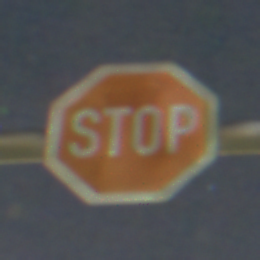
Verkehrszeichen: Stop
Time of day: Night
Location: Outdoor (Urban)
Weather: PartlyCloudy
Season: NotSpecified
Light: Artificial